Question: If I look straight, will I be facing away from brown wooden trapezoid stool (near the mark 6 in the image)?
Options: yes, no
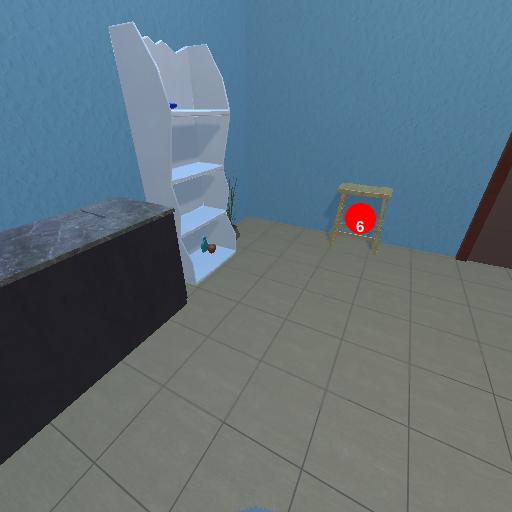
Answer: yes